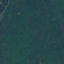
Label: Forest